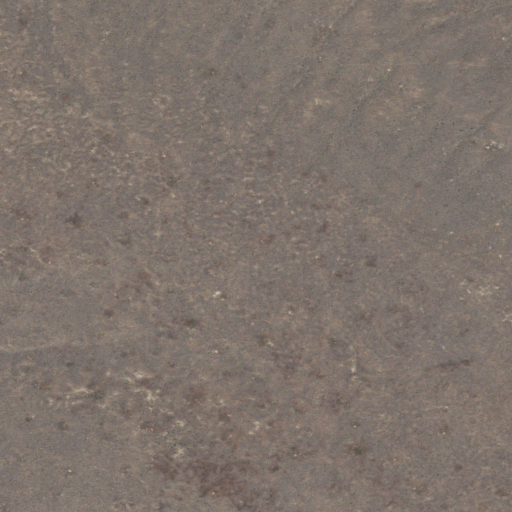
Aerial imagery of mountain in Idaho named Crows Nest Butte containing only grassland